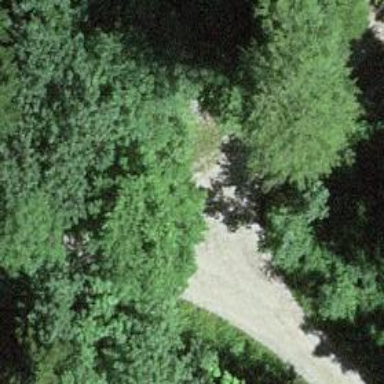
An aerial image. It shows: Gravel track with grade2 quality.